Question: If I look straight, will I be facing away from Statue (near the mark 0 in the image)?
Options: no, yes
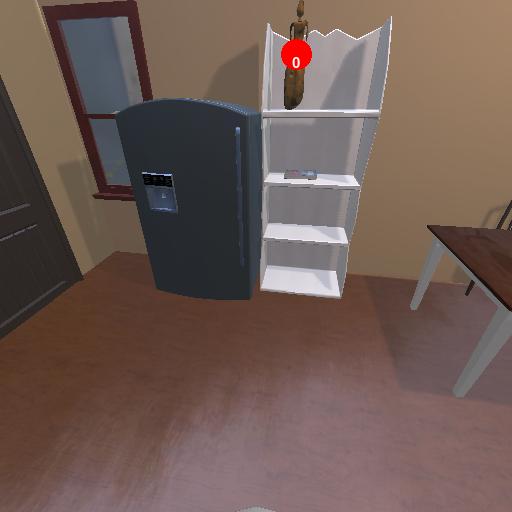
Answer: no